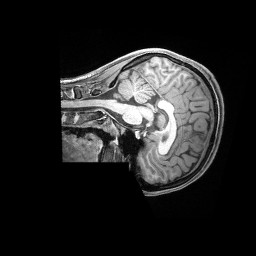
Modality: T1w
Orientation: sagittal
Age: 22
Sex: female
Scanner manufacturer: siemens
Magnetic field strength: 3 T
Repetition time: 2.4 s
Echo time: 0.00228 s